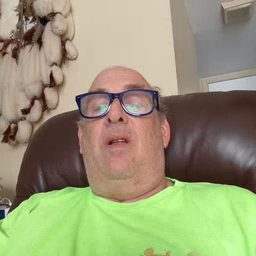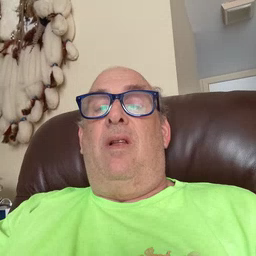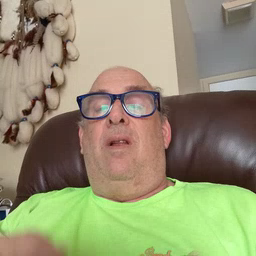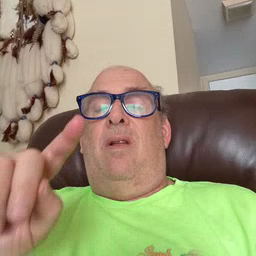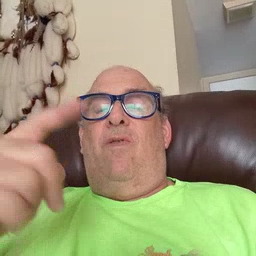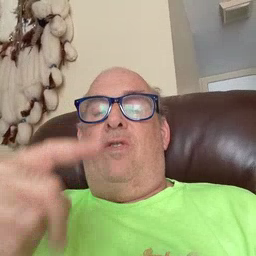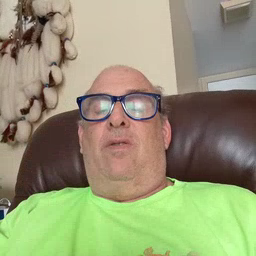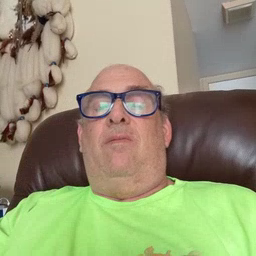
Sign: first